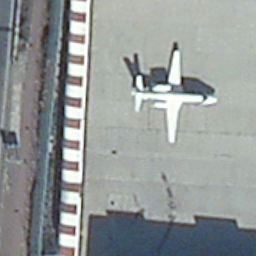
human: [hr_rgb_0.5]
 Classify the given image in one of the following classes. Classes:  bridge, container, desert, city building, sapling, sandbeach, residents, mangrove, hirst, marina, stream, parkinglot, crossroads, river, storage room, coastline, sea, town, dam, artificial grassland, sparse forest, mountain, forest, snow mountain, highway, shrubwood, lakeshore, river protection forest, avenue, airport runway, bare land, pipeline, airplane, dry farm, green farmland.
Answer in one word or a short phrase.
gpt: airplane